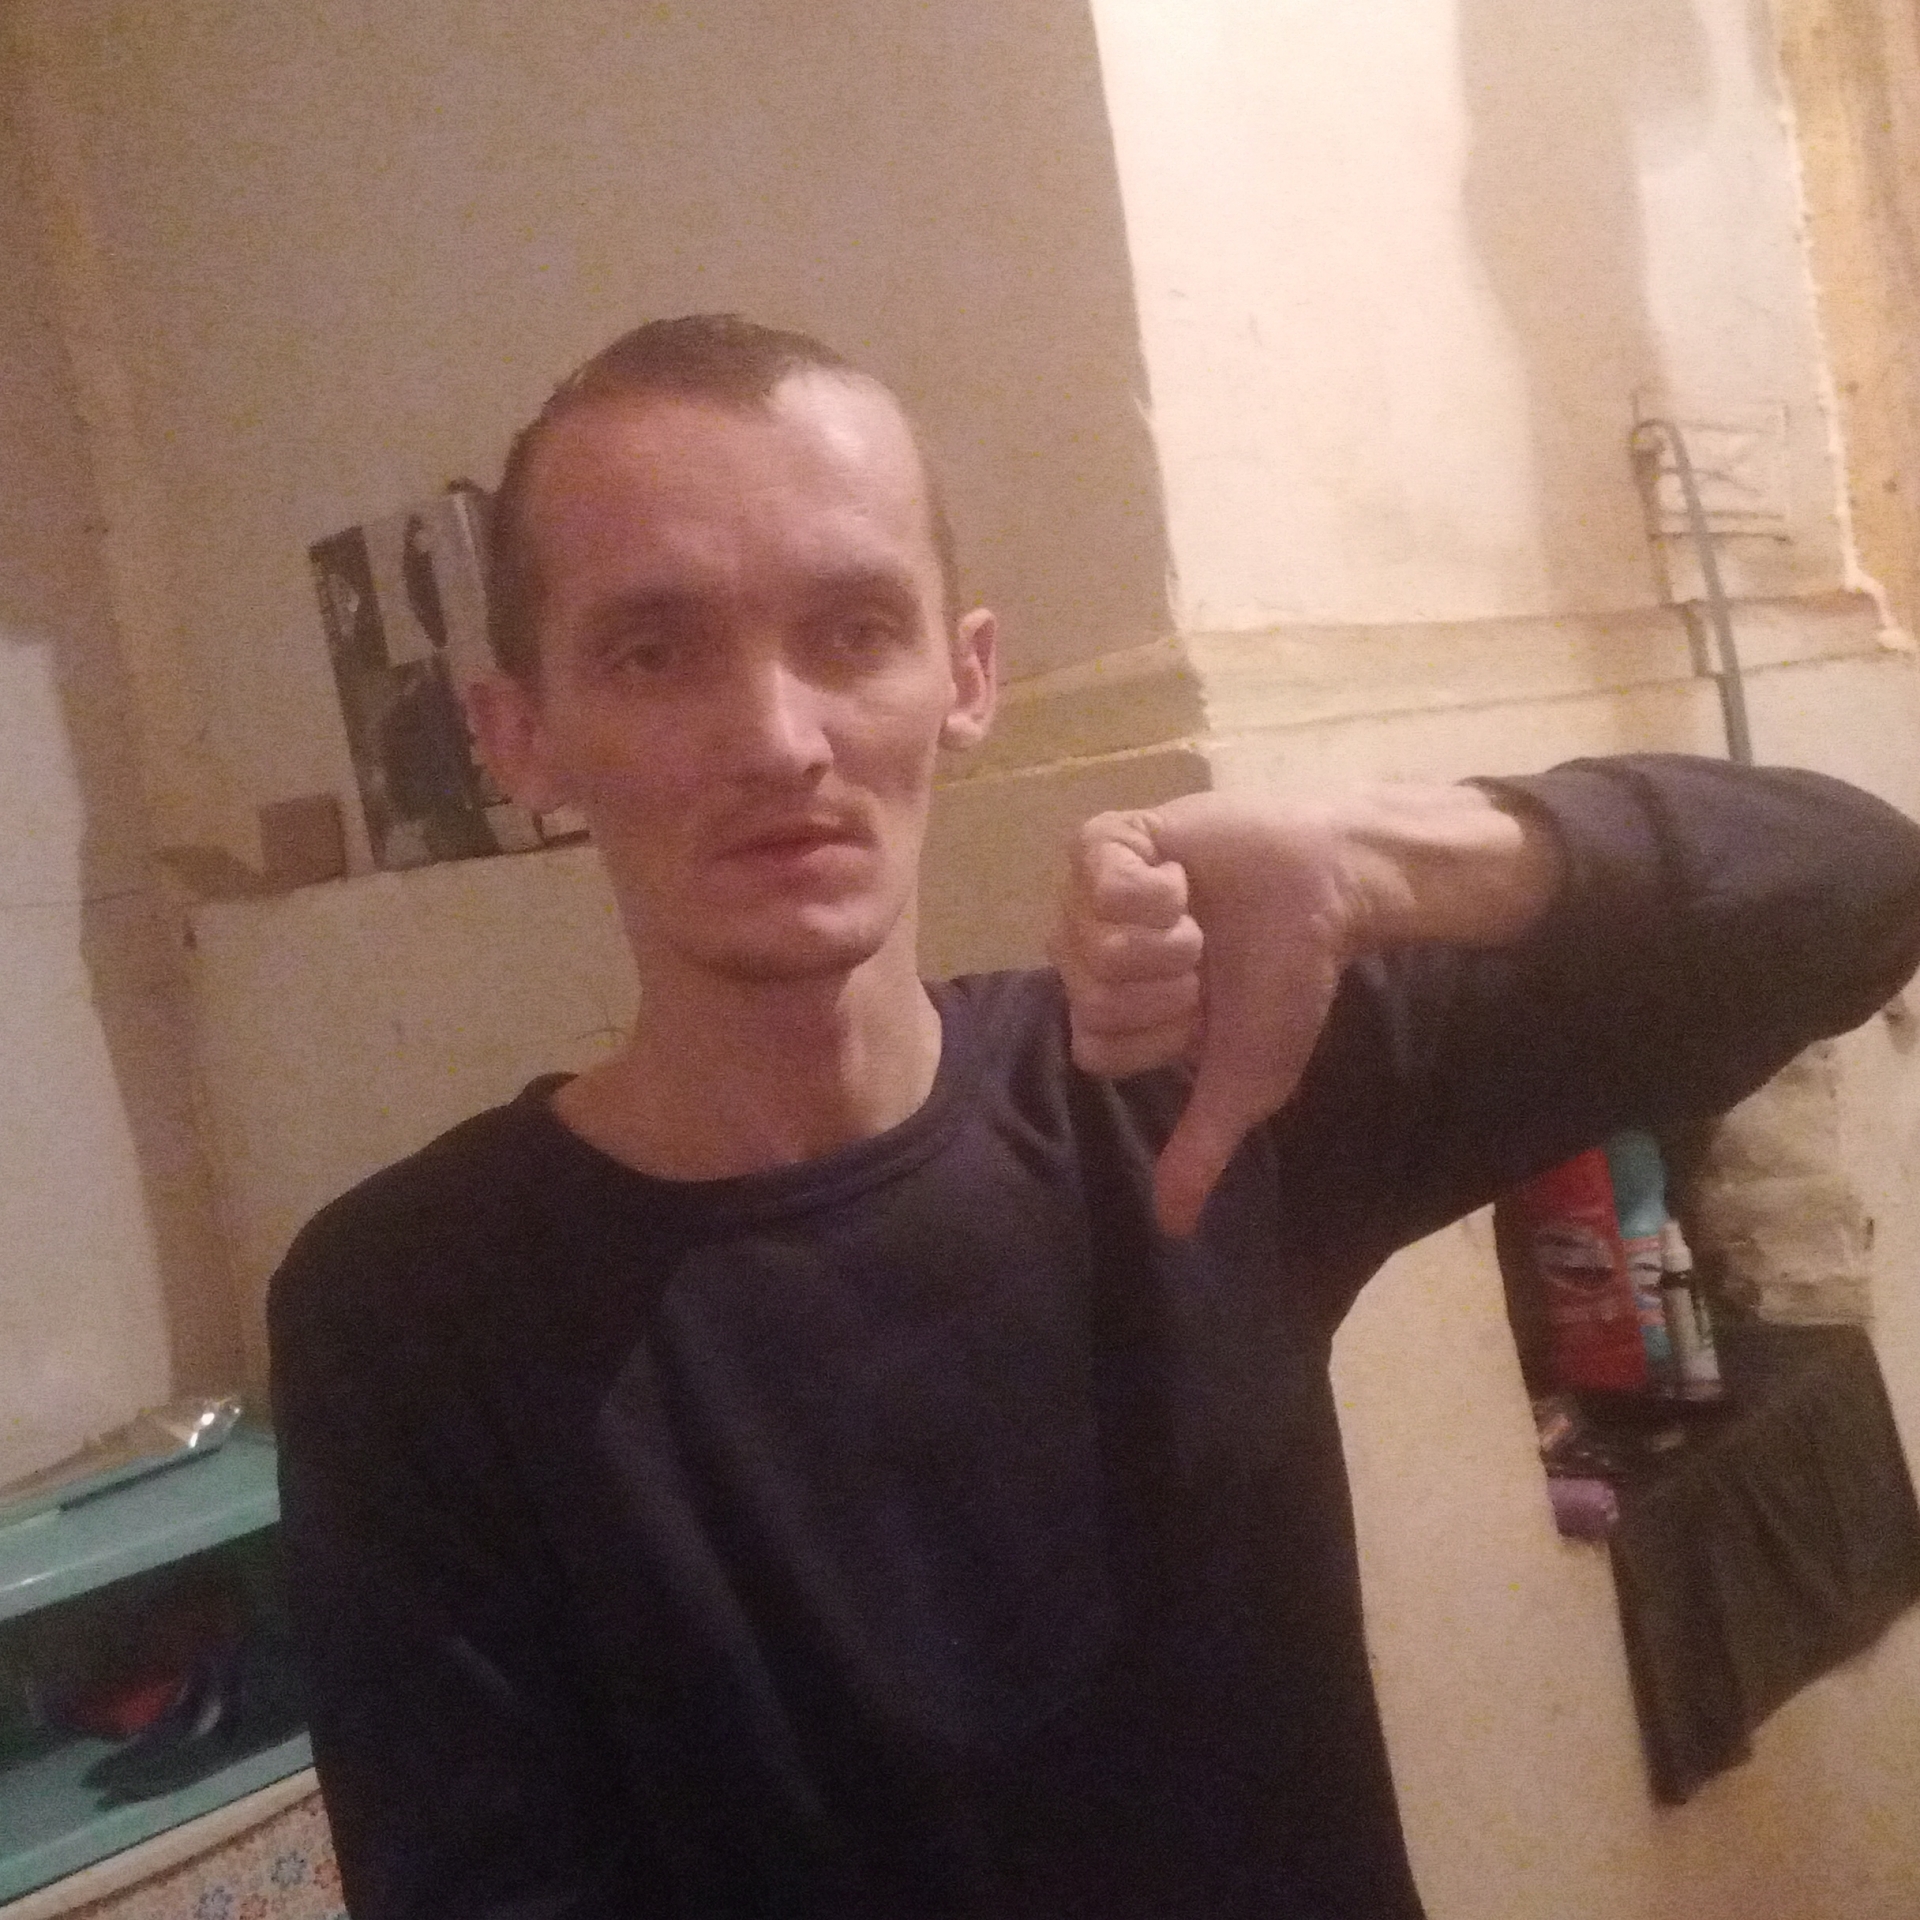
Label: noise